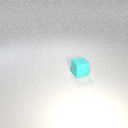
small cyan rubber cube